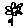
Label: flower